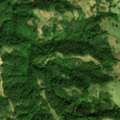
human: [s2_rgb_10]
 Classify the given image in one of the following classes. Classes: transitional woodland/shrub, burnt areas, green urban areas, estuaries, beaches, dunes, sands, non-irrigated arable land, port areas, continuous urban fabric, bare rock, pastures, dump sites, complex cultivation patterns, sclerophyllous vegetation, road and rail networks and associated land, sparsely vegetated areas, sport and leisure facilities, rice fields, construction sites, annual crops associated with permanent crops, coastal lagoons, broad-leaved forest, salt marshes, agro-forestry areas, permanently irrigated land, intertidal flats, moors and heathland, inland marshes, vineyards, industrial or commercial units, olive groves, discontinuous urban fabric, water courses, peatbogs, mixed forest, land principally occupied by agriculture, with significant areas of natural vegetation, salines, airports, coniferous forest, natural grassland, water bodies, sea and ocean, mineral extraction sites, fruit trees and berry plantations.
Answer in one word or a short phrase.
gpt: land principally occupied by agriculture, with significant areas of natural vegetation, broad-leaved forest